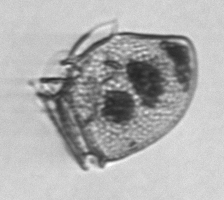
Label: Dinophysis_norvegica